Question: Using 'LoadImage' I changed the icon of all the windows in a group. However the group icon does not change. How can I get the corresponding group to a window and set its icon?

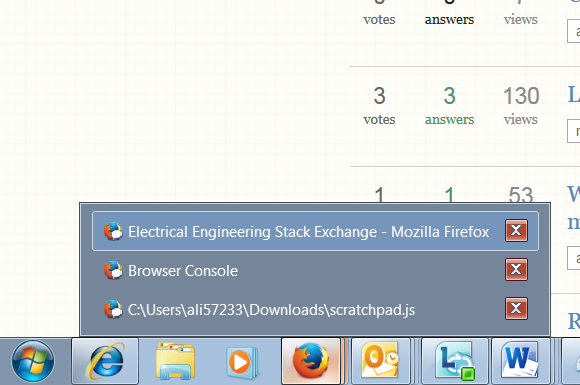
Answer: The group icon comes from the EXE file itself (in the case of multiple EXEs contributing to the same group, I imagine the taskbar has some algorithm to decide which EXE to pull the icon from). There is no official API to change the group icon. You would have to <URL>, which is not impossible but not trivial either.
I just came across the following answer, maybe it will help you:
<URL>
: Apparently the Registry value in the above link only applies if the app is pinned to the Taskbar.